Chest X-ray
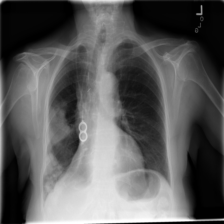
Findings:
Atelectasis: negative
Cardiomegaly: negative
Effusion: negative
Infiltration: positive
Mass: negative
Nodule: negative
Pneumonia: negative
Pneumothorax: negative
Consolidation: negative
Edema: negative
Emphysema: negative
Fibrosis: negative
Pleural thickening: negative
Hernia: negative